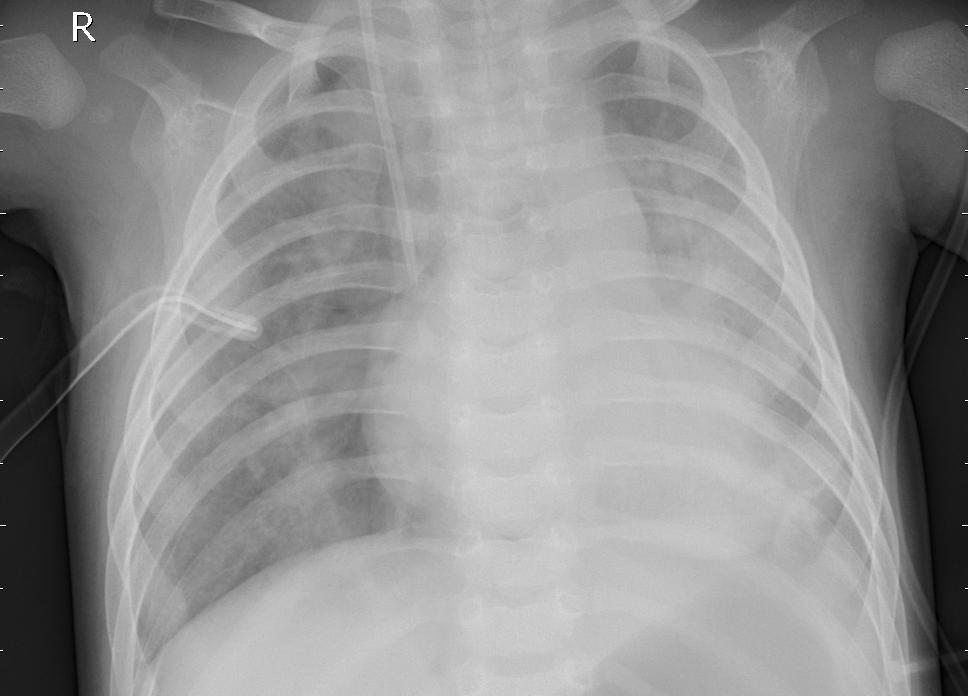
Diagnosis: PNEUMONIA